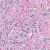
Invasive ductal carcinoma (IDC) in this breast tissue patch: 1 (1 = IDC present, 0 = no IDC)